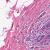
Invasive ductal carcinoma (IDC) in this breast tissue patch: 0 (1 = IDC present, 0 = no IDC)